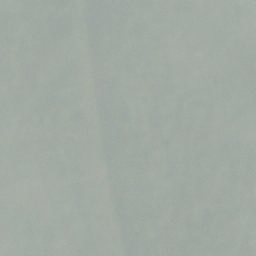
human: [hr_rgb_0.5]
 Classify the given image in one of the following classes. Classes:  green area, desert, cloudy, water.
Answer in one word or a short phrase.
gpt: cloudy